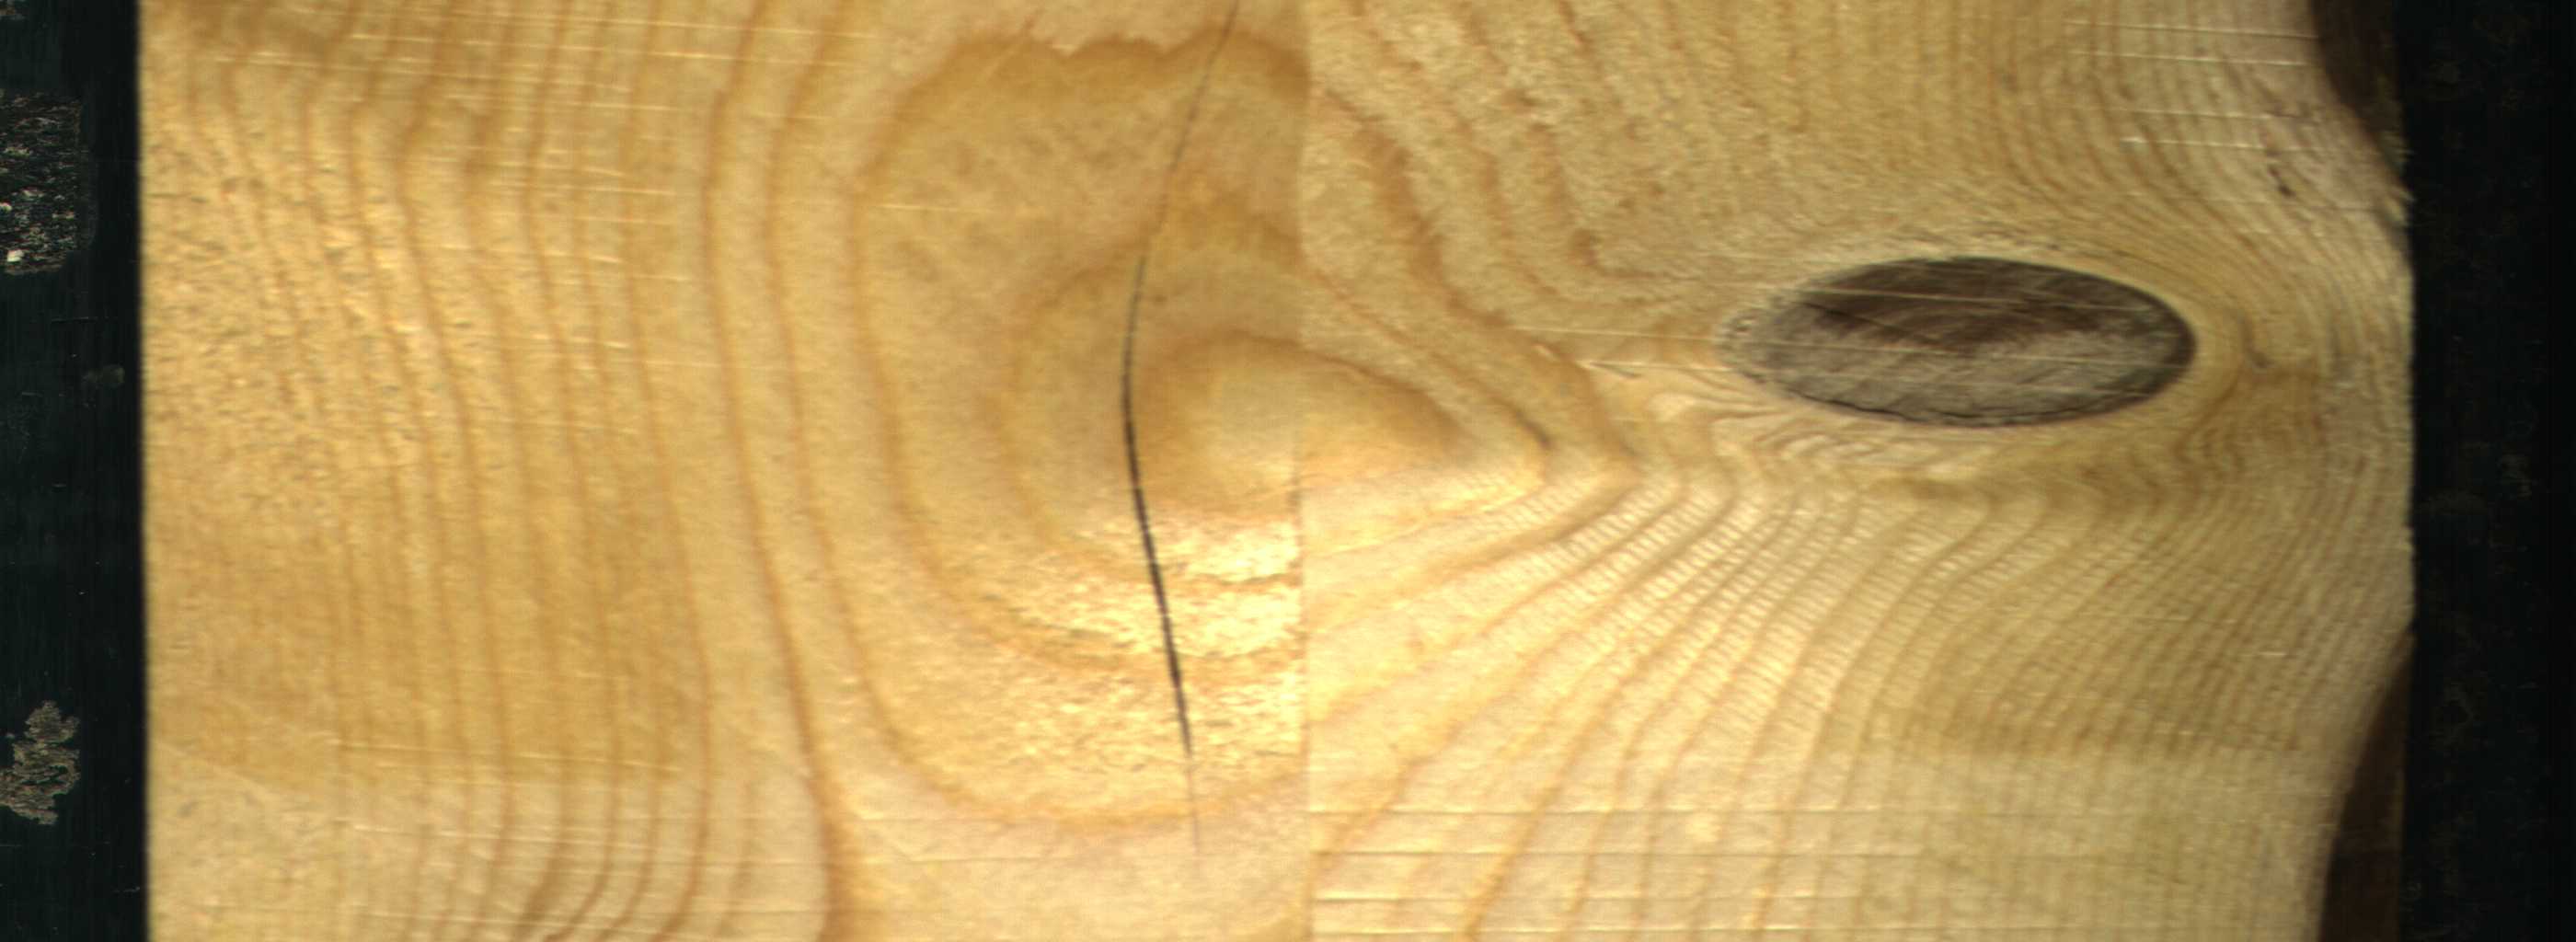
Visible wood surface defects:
Marrow
resin
Crack
Dead_Knot